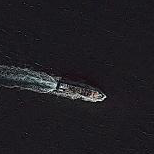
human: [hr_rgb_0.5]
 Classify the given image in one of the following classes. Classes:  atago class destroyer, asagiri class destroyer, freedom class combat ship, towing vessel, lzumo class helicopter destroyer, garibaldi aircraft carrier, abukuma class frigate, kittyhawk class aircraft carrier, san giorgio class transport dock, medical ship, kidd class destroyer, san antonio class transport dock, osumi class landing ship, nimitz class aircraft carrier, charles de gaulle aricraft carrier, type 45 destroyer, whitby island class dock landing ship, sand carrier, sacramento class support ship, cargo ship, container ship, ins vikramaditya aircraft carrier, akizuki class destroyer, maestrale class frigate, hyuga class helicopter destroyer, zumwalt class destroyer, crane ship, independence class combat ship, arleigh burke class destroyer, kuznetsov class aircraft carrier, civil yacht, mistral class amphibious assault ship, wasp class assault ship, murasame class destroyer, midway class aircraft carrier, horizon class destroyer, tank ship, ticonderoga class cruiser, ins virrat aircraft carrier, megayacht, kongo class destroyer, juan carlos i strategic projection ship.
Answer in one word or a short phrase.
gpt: Civil yacht